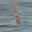
Label: 1